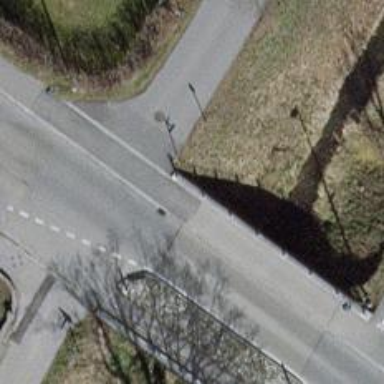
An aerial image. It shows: Asphalt footway that serves as sidewalk on bridge.